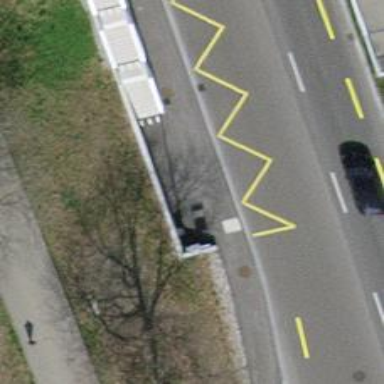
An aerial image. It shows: Road with steps.